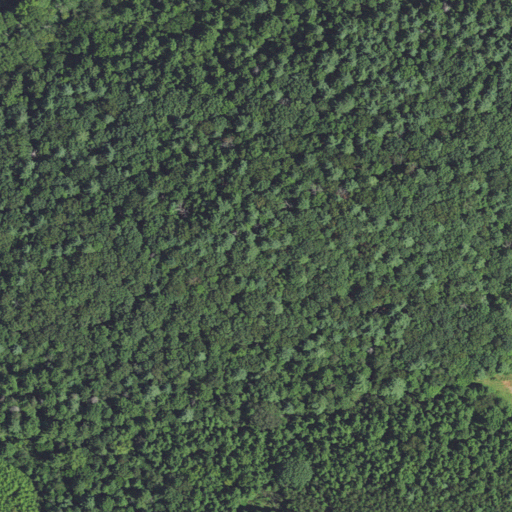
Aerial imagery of mountain in North Carolina named Little Mountain containing deciduous forest, mixed forest, evergreen forest, pasture, and cultivated crops